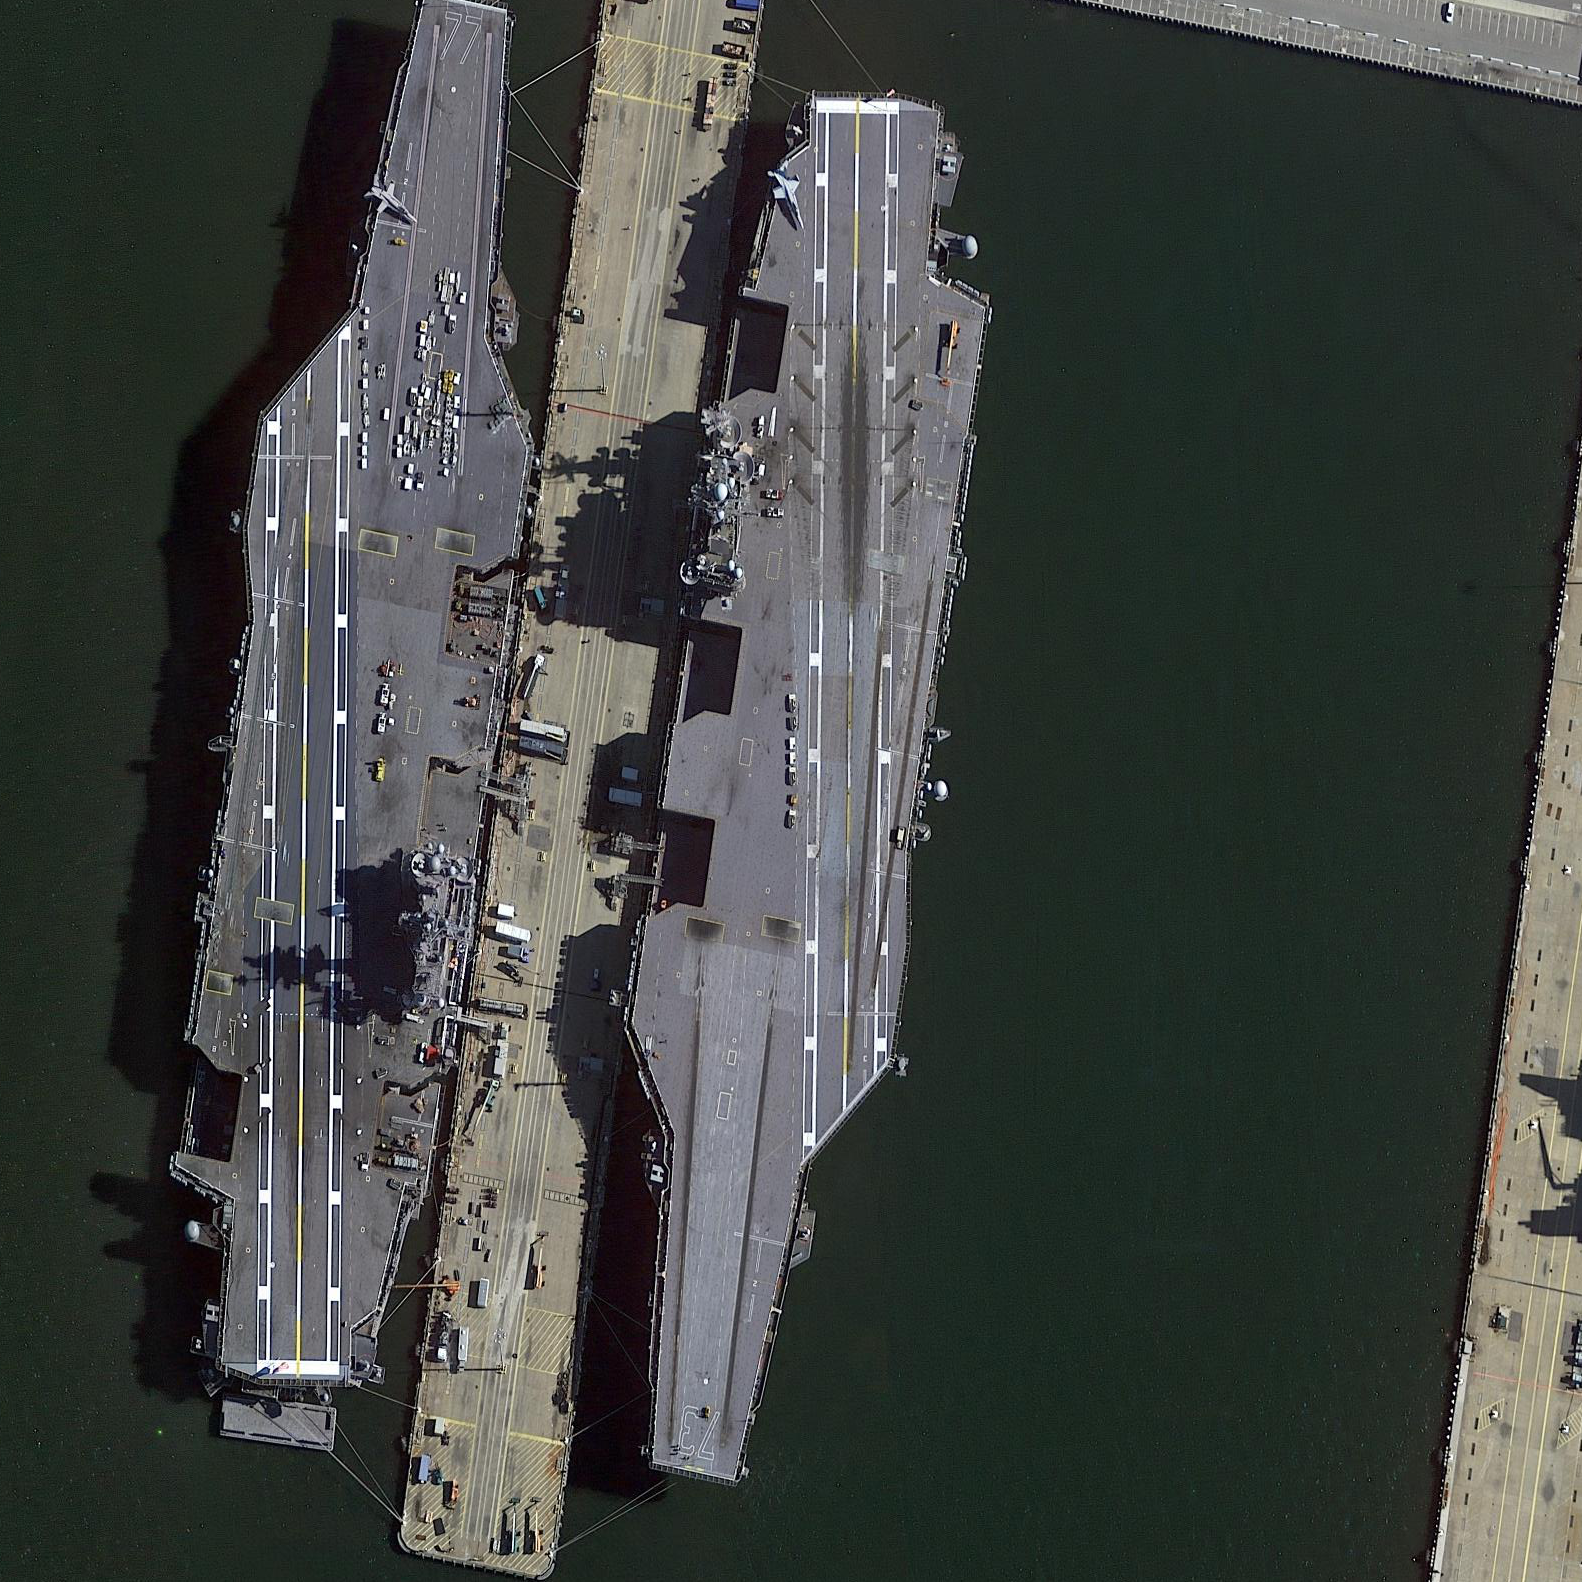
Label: aircraft_carrier